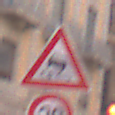
Verkehrszeichen: SchleuderOderRutschgefahr
Zusatzzeichen unten: Geschwindigkeit20
Umgebung: Outdoor, Urban
Tageszeit: MorningAfternoon
Wetter: PartlyCloudy
Licht: Natural
Jahreszeit: NotSpecified
Kontrast: LowContrast